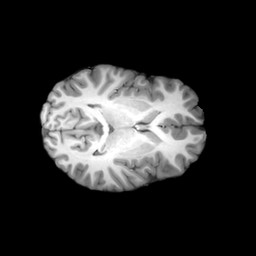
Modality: T1w
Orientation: axial